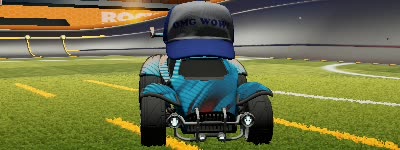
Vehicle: octane